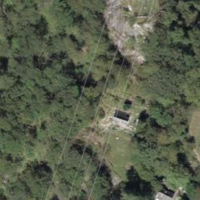
EUNIS habitat code: 41
Species observed at this site:
Teucrium scorodonia